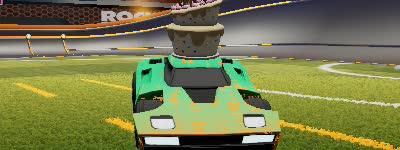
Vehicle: breakout